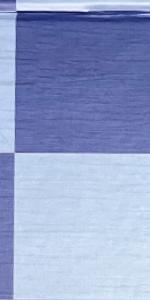
Label: Empty